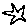
Label: star